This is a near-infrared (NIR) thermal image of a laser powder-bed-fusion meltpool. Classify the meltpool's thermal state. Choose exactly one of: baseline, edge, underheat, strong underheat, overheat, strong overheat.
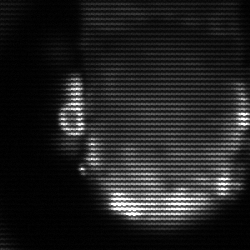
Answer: baseline